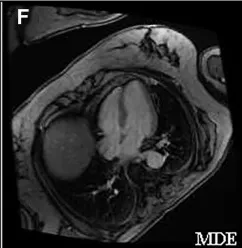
(F) MDE showed no recurrence of cardiac mass in the five years of follow-up.
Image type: radiology (mri)